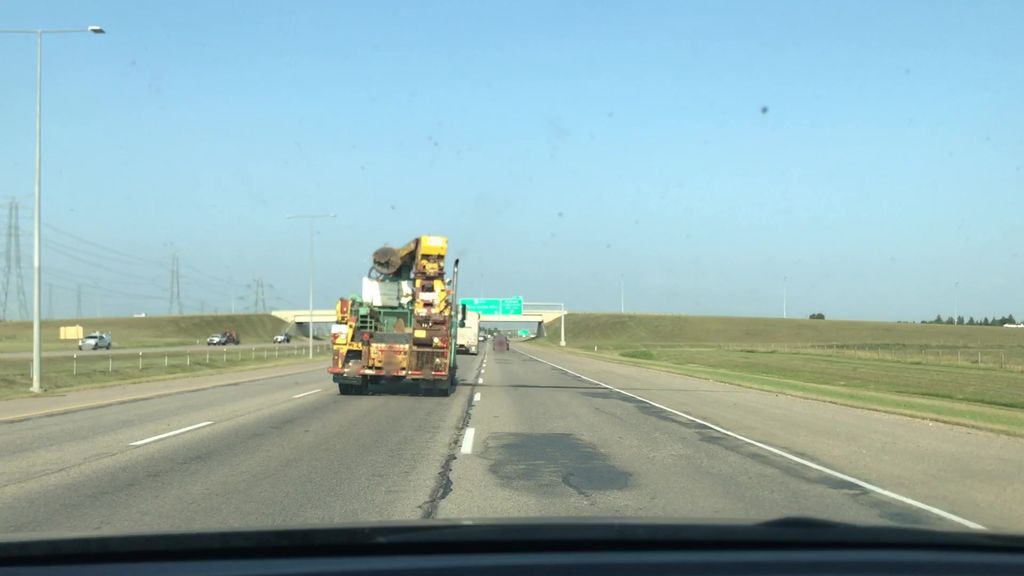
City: edmonton